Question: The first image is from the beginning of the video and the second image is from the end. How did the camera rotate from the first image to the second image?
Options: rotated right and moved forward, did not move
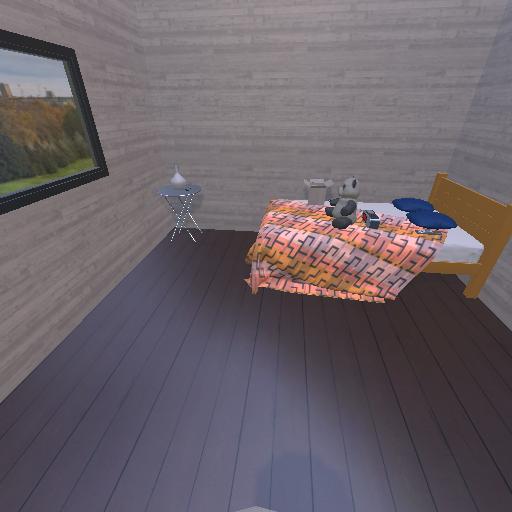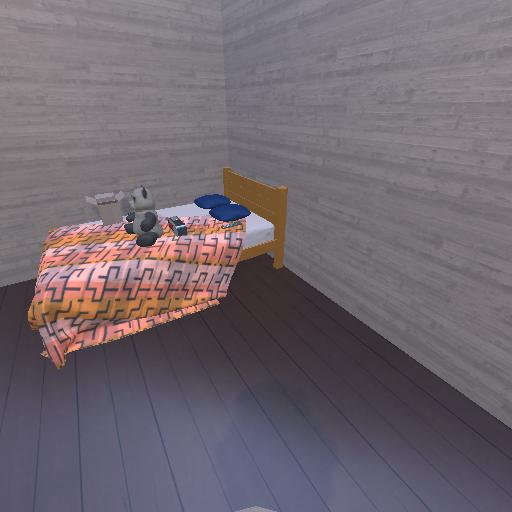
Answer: rotated right and moved forward